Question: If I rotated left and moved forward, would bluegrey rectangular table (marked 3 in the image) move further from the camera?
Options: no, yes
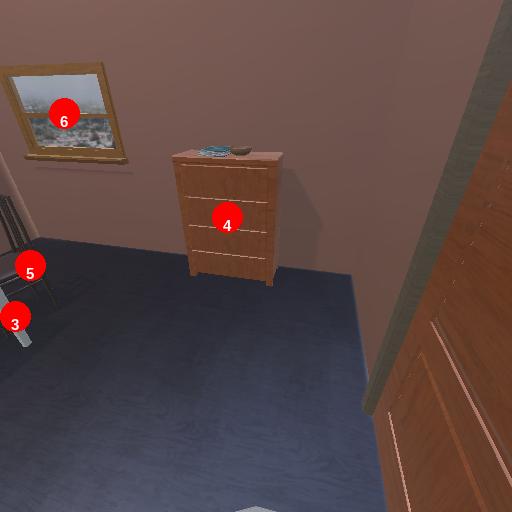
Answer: no